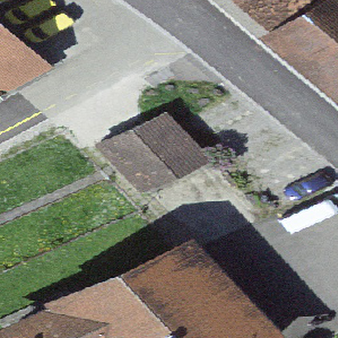
Label: other